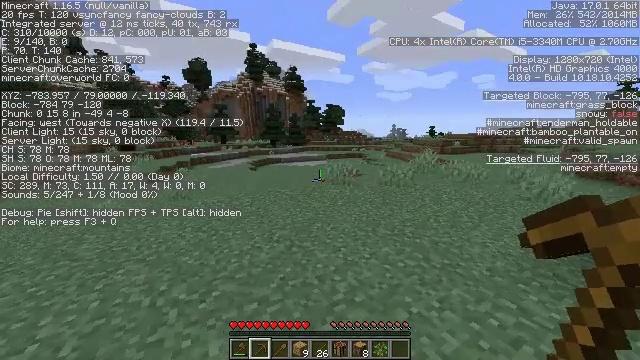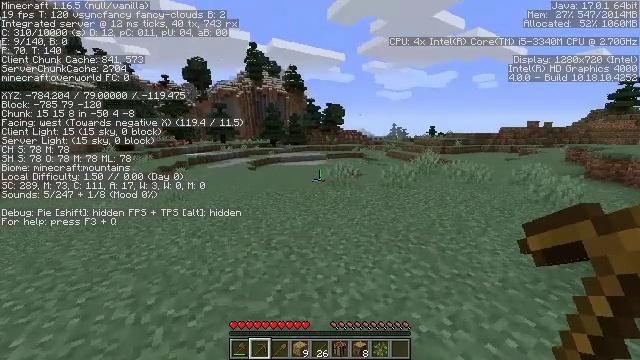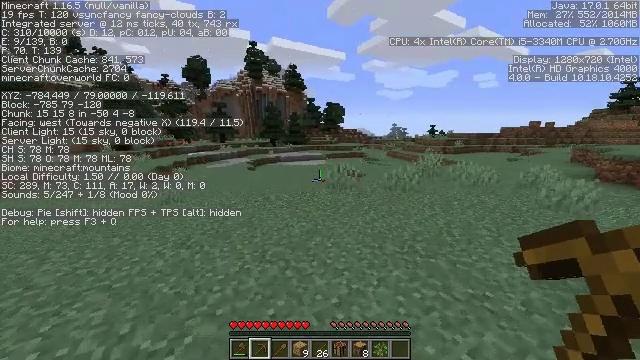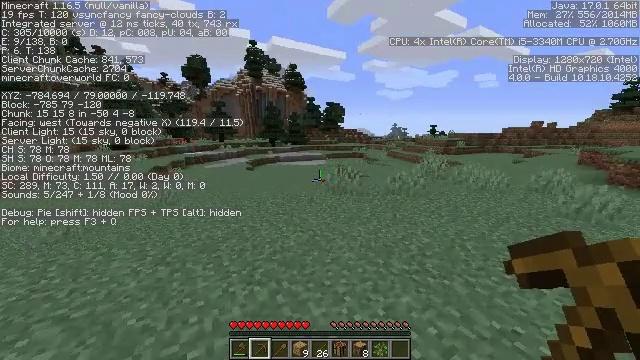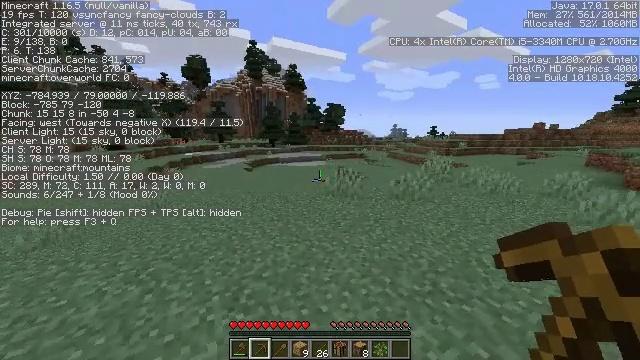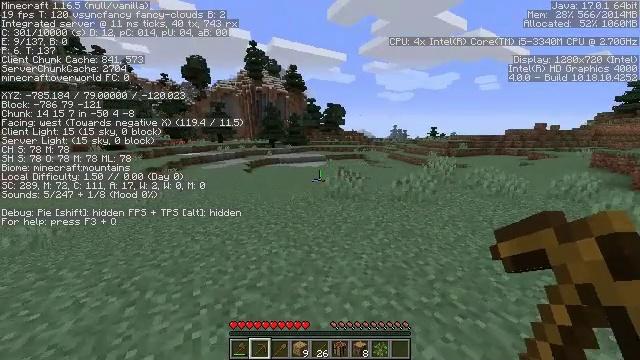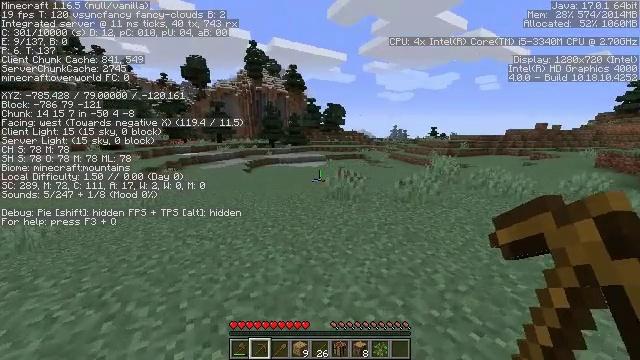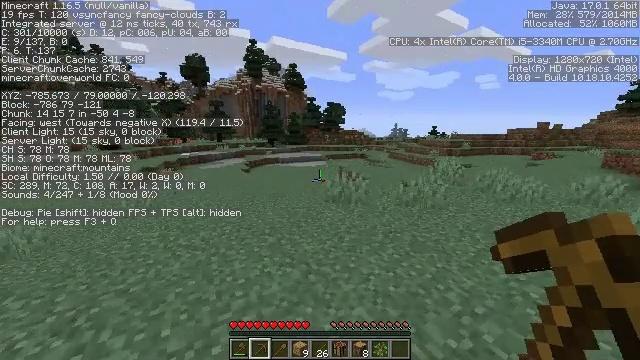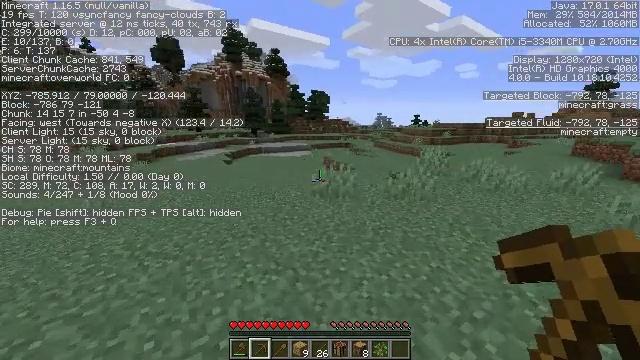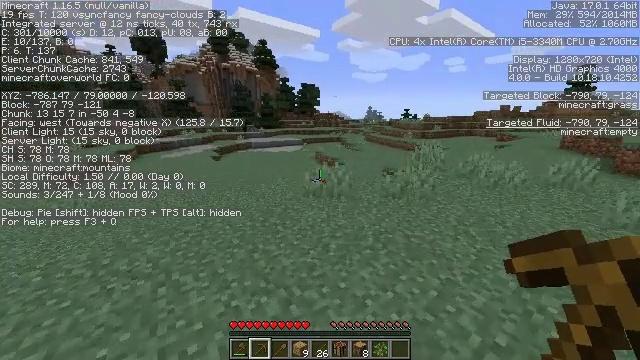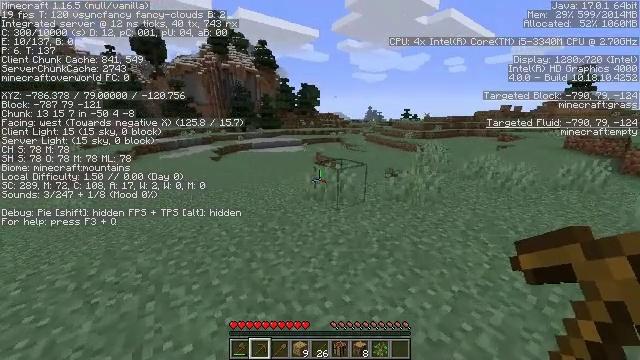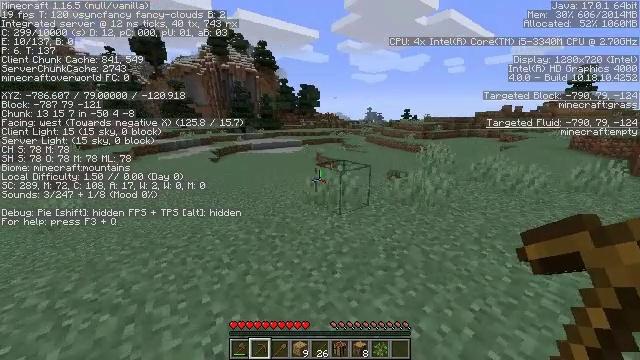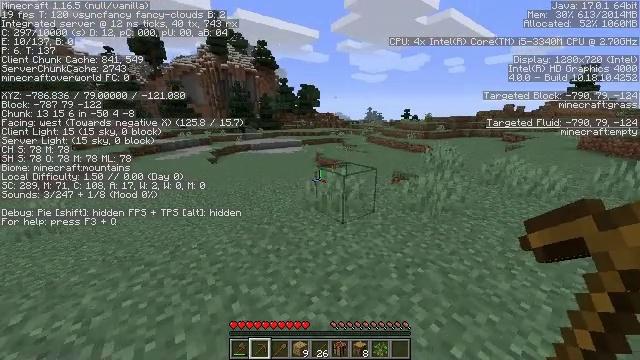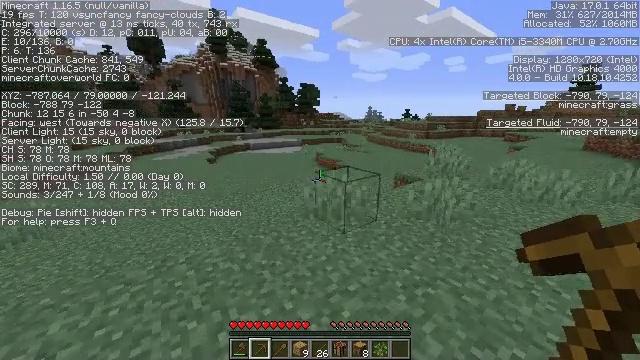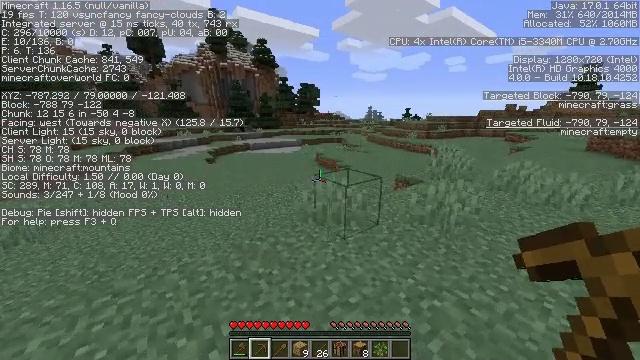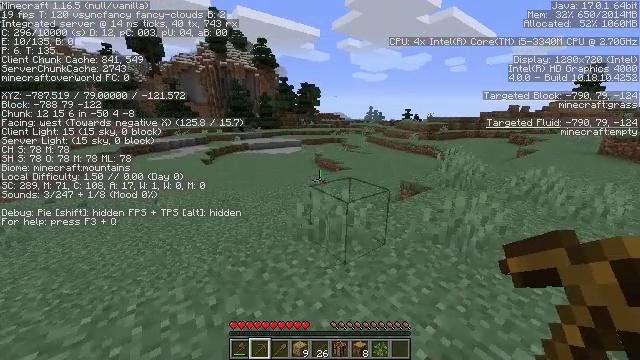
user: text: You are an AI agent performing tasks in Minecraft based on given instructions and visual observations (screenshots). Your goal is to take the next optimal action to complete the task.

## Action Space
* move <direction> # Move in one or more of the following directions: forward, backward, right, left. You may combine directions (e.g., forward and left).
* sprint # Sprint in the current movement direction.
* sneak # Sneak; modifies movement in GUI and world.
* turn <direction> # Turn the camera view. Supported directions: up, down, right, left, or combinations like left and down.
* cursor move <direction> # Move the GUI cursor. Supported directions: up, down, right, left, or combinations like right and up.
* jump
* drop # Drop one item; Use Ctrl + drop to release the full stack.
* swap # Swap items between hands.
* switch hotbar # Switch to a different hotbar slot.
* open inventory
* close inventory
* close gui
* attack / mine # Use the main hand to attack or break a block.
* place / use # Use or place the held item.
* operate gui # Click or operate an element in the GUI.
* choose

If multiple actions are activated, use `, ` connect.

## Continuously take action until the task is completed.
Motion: motion action
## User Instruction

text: Punch the spruce leaves to get saplings.
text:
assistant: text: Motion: move forward
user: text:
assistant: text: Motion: move forward
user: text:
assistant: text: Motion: move forward
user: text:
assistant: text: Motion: move forward
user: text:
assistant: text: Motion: move forward
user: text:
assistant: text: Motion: move forward
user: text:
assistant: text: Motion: move forward
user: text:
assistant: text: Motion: move forward, turn right and down
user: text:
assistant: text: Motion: move forward, turn right and down
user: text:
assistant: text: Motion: move forward
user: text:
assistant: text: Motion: move forward
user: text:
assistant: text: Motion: move forward
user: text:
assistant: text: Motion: move forward
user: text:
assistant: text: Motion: move forward
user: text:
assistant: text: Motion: move forward
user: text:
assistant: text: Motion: move forward
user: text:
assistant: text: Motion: move forward
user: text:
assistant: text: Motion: move forward
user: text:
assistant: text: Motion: move forward
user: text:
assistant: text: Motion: move forward
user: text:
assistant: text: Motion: move forward
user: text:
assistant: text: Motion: move forward
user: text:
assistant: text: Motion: move forward
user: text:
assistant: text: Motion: move forward
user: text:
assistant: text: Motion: move forward
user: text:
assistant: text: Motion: move forward, turn right
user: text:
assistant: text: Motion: move forward, turn right
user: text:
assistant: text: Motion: move forward, turn right
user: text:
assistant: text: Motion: move forward, turn right
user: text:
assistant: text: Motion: move forward, turn right